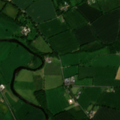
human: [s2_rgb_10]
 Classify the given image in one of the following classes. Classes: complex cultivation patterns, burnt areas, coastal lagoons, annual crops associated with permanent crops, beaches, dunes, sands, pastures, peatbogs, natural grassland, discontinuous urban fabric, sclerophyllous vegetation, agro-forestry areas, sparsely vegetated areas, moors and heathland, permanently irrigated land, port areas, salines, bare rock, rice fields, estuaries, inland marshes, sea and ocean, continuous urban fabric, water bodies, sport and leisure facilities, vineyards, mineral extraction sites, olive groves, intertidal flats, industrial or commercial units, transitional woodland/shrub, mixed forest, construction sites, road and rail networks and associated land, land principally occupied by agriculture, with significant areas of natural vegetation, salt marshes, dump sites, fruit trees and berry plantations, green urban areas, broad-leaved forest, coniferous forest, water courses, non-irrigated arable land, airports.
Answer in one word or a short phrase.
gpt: non-irrigated arable land, pastures